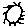
Label: sun